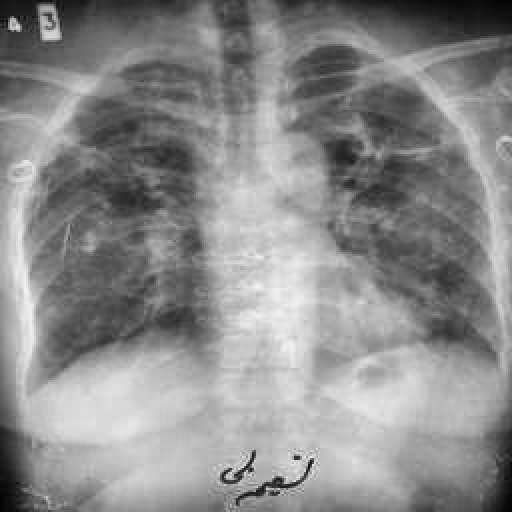
Finding: TUBERCULOSIS